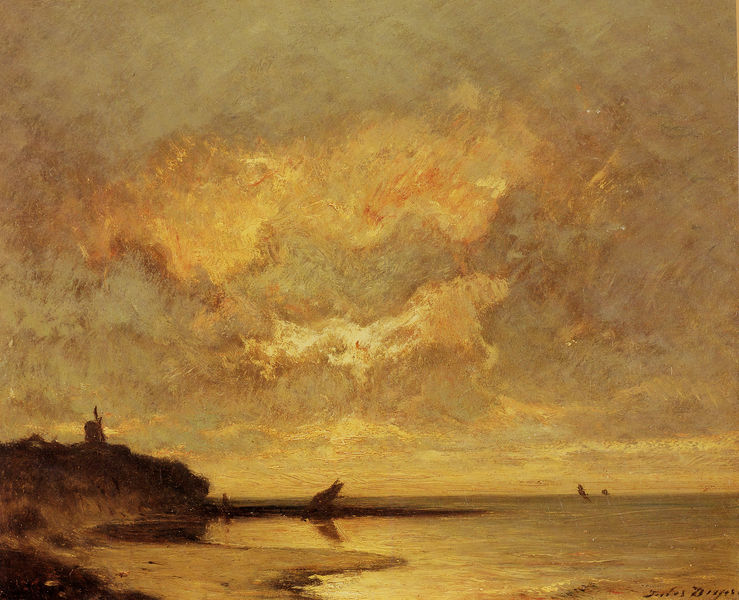
Titel: Le soir sur la côte, Abend an der Küste
Künstler: Jules Dupré
Standort: Bremen
Institution: Kunsthalle Bremen
Schlagwörter: berg, blau, felsen, gemälde, gewitter, himmel, mann, meer, wasser, weiß, wolken, gelb, landschaft, ocker, sand, see, ufer, abend, braun, degas, dunkelbraun, grau, hell, licht, orange, schwarz, gebäude, gras, rot, wolke, beige, malerei, alt, holland, niederlande, signatur, spiegel, öl, dämmerung, einsamkeit, horizont, horizontlinie, hügel, mühle, natur, sonnenaufgang, spiegelung, weite, wind, windmühle, einsam, flach, gewässer, sonne, land, gold, pflanzen, anhöhe, boot, boote, turm, bewölkt, gischt, küste, schiff, schiffe, segel, segelboot, segelschiffe, seicht, strand, wellen, düster, mast, segelschiff, abends, düne, dünen, hellbraun, steilhang, abendsonne, sonnenuntergang, monochrom, hafen, stille, romantik, ölgemälde, staffage, sturm, stürmisch, turner, unwetter, wellengang, reflexe, glanz, melancholie, melancholisch, stimmung, abendrot, gewächs, bucht, lichtreflexe, segelboote, impression, ozean, steilküste, fetzen, helligkeit, strahlen, leuchtturm, bedeckt, windig, geld, wirr, niederländisch, landzunge, verschwommen, sehnsucht, romantisch, sonnenstrahlen, rötlich, pinselstriche, windstille, felsvorsprung, fischerei, hoffnung, weich, gegenlicht, staffagefiguren, wahnsinn, gefühl, meeer, casper david friedrich, william turner, sad, amerikanisch, lichthöhungen, irrsinn, gefas, justus, mahlmühle, steilküstge, ölgemäld, bendsonne, flexion